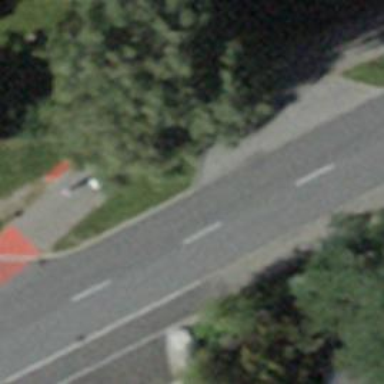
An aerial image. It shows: Asphalt path that serves as sidewalk.